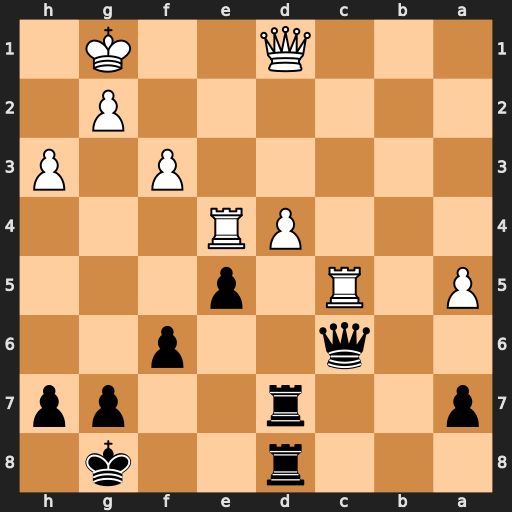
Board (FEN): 3r2k1/p2r2pp/2q2p2/P1R1p3/3PR3/5P1P/6P1/3Q2K1
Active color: b
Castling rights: -
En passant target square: -
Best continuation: Qxc5 Qb3+ Qd5 Qxd5+ Rxd5